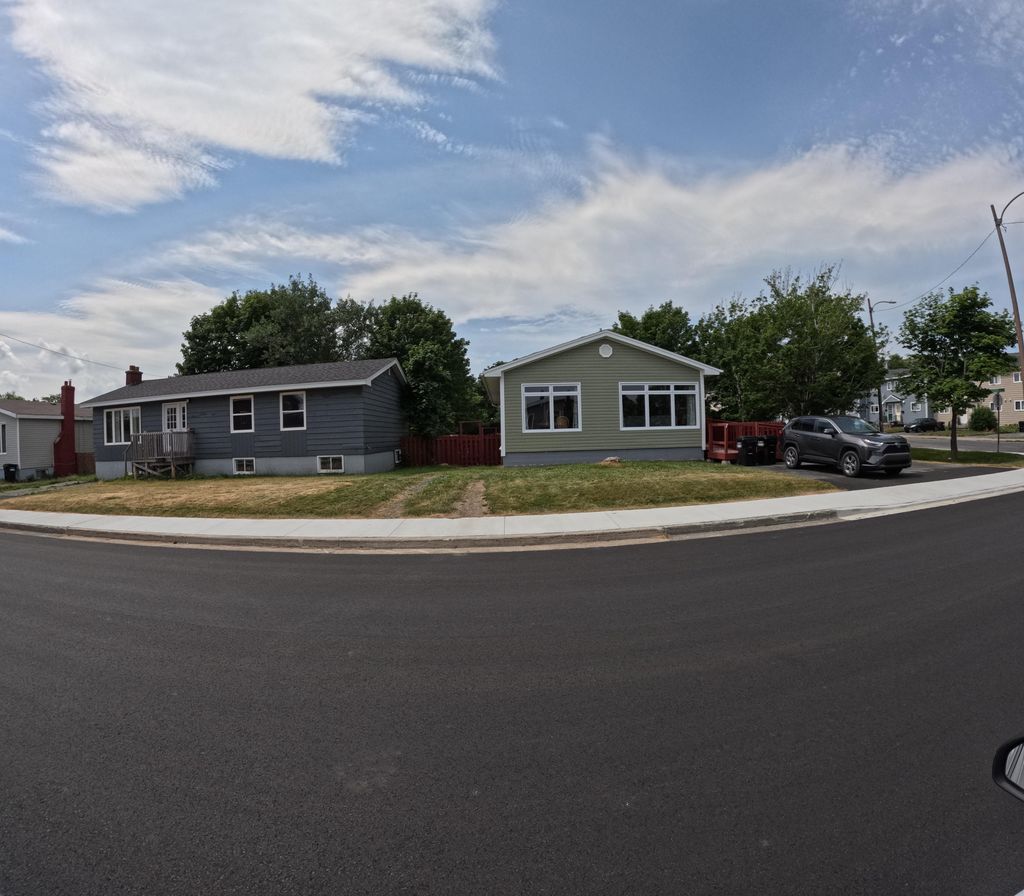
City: st_johns